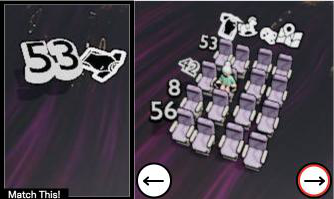
Task: seats
Answer: no